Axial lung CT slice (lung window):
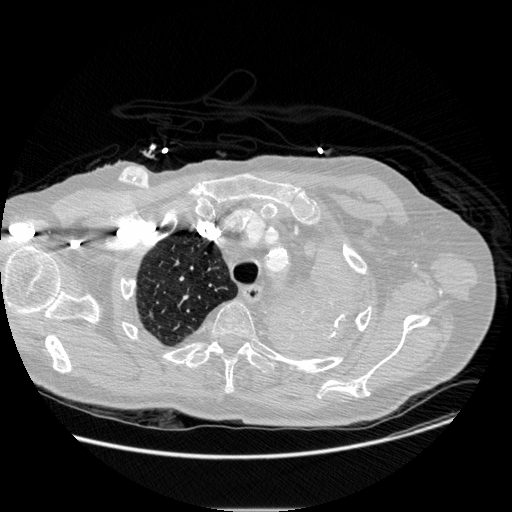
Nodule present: no